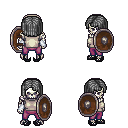
a pixel art fantasy rpg character, male body template, skeleton, white sleeveless shirt, magenta pants, gray pageboy hairstyle, white cloth bracers, ghillies, shield, four views (front, back, left, right), 2x2 character sprite sheet, small pixel art, hard edges, no anti-aliasing